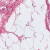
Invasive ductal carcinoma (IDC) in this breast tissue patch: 0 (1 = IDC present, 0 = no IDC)